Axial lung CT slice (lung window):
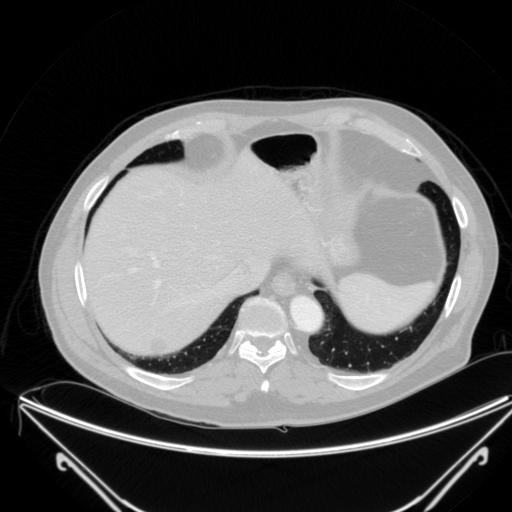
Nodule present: no